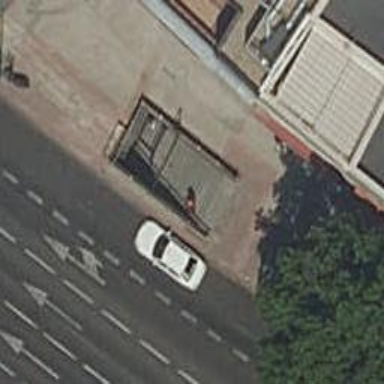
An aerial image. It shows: Subway entrance for railway system.